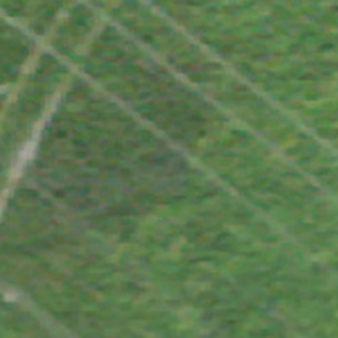
Label: other